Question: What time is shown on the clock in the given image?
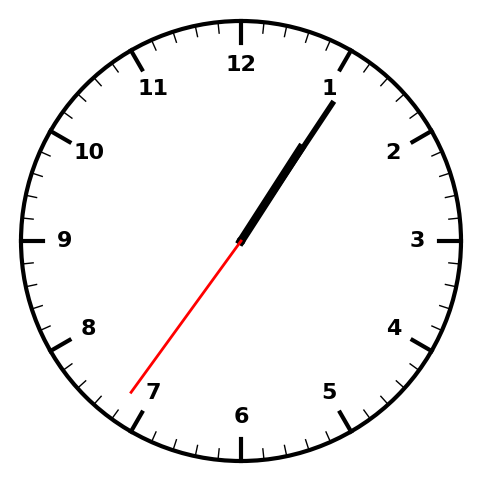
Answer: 01:05:36